Question: Sorry for the lengthy title. I'm trying to load balance sites to Domain Group A and Group B based on site visits/traffic. I've captured total visits for each domain, now I'd like to quickly and dynamically place total domains with their respective visits in either group A or group B such that total visits is as close to equal as possible.
For example, here Domain Group B only has 1 site because that site's visits is greater than all other domain visits combined. The rest of the domains were placed into Domain Group A, as their totals were 174,931.

Is there a way in Excel to do this easily? I'm asking because I have a list of hundreds of Domains with their respective visits and want to place them in Group A or B such that the total visits and number of sites per Domain Group is optimized (meaning, total sites per domain group is as equal as possible)
---
Edit:
My actual list of values (without the actual domain names)
'''
Domains: Views:
Domain 1 118,777
Domain 2 84,108
Domain 3 17,595
Domain 4 17,595
Domain 5 14,201
Domain 6 13,682
Domain 7 8,412
Domain 8 7,685
Domain 9 7,549
Domain 10 6,602
Domain 11 5,631
Domain 12 5,603
Domain 13 5,271
Domain 14 4,533
Domain 15 4,051
Domain 16 4,051
Domain 17 3,682
Domain 18 3,363
Domain 19 1,983
Domain 20 975
Domain 21 792
Domain 22 768
Domain 23 151
Domain 24 17
Domain 25 1
Domain 26 1
Domain 27 1
Domain 28 1
Domain 29 0
Domain 30 0
Domain 31 0
'''
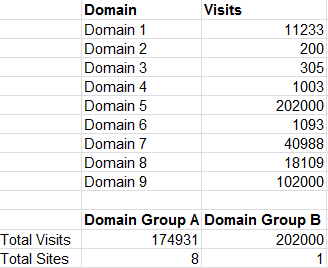
Answer: A simple way to get quite close is to assign a random number to each value (domain), then assign A or B if over/under 0.5. Then sumif for A and B, then keep hitting F9 until you get a good enough answer - or set up a simple macro to keep re calculating till you get close enough.
I use this approach all the time, its quick and simple. In fact i used it today!! Hysterics!
HTH
Ross